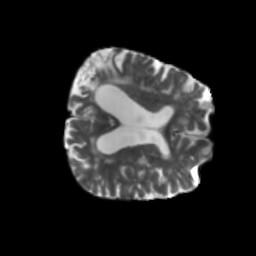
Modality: T2w
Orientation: axial
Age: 66
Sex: female
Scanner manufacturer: siemens
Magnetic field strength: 3 T
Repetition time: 5.47 s
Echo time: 0.0854 s